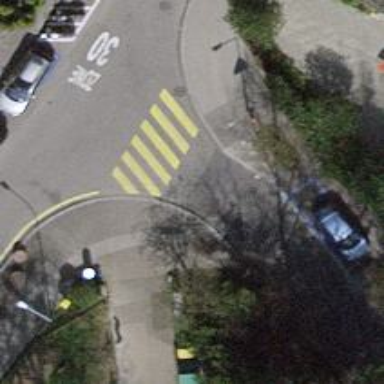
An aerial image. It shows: Uncontrolled crossing on the road.